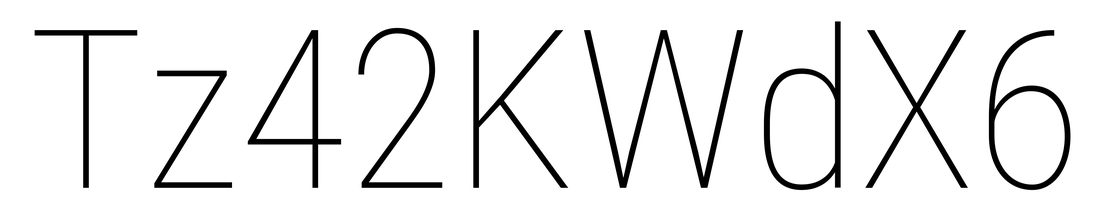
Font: Roboto_Condensed_Thin